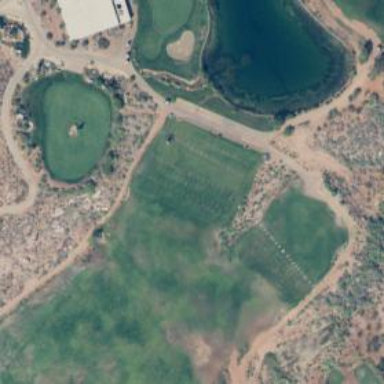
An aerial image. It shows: Grass area designated as golf tee.